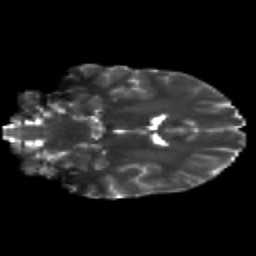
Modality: T2w
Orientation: coronal
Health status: healthy
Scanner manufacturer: siemens
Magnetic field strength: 3 T
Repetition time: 12 s
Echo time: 0.092 s